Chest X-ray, PA view. Patient: 46 years old, sex F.
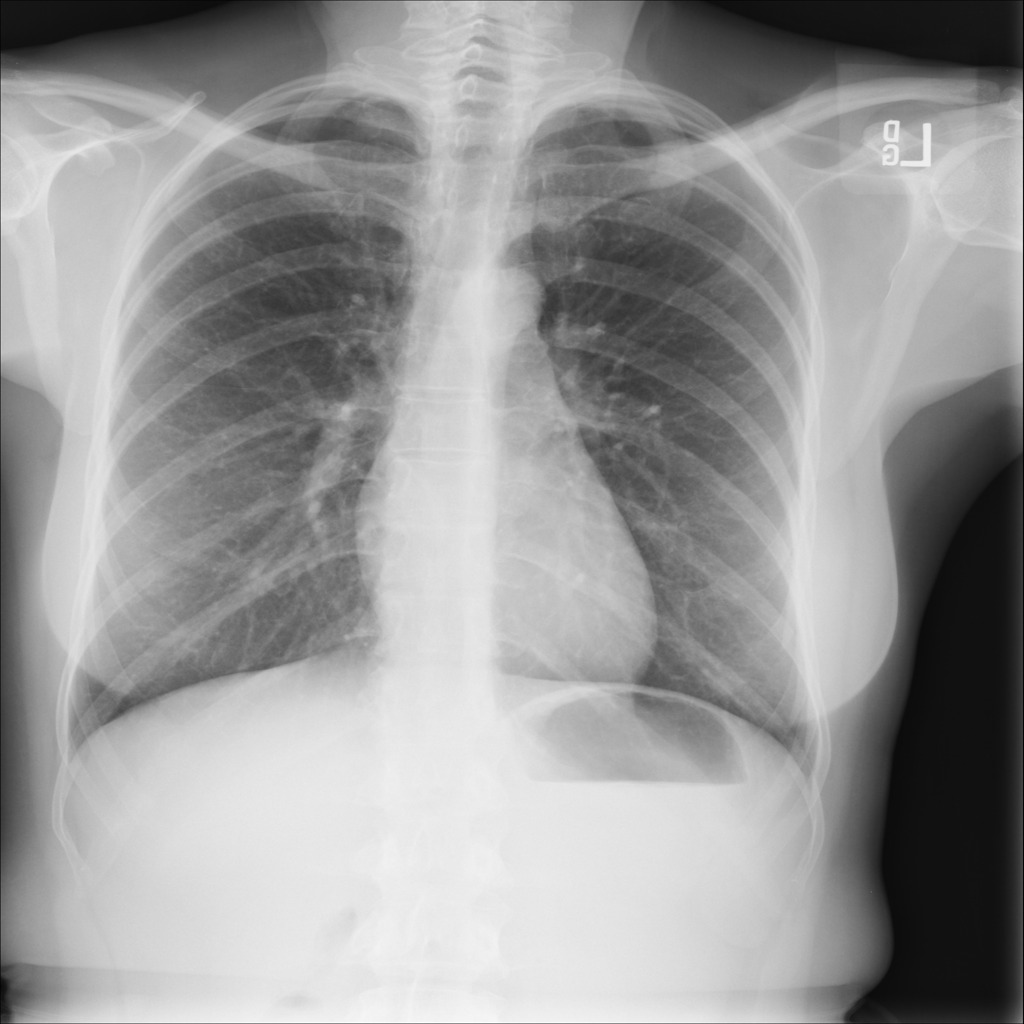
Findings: No Finding